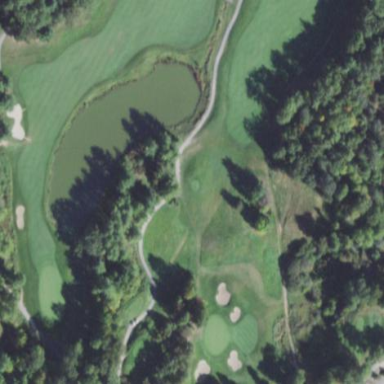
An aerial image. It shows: Water hazard on golf course. The hazard is natural water feature.